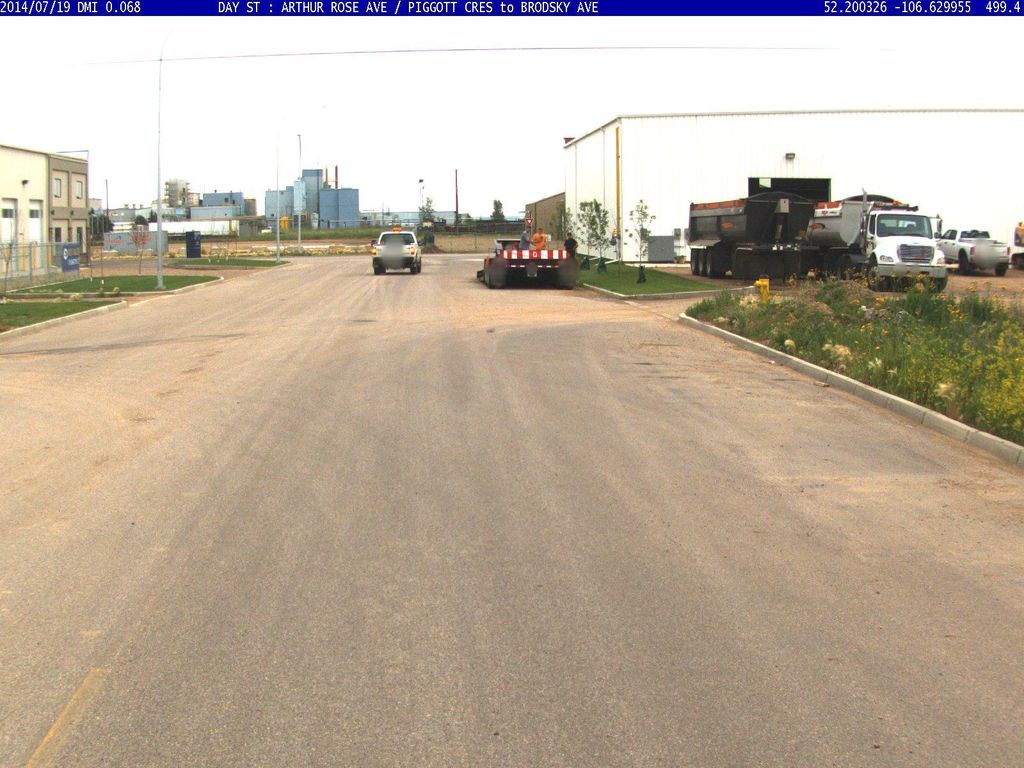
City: saskatoon